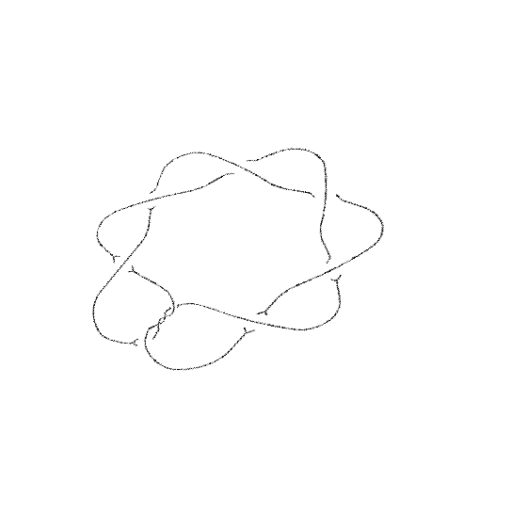
Crossing number: 10